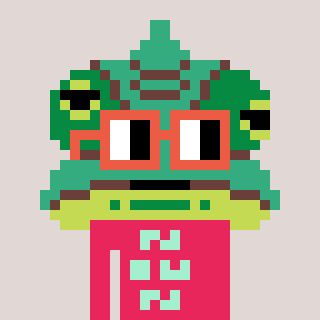
a pixel art character with square orange glasses, a chameleon-shaped head and a redpinkish-colored body on a warm background